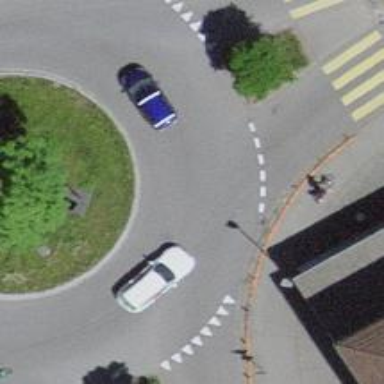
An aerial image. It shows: Secondary road with asphalt surface leading to roundabout junction.